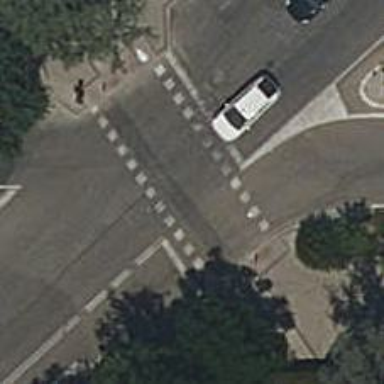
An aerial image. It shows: Road with traffic signals at crossing.